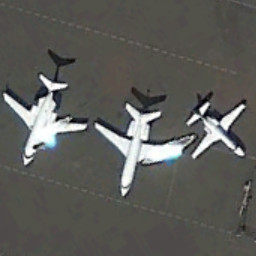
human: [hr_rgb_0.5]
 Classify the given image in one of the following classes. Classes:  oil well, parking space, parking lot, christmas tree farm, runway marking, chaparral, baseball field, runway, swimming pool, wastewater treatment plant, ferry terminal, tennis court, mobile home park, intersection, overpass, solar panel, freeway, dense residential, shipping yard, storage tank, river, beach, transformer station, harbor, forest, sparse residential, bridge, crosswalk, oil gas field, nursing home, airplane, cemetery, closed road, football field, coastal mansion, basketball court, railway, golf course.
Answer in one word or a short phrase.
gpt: airplane